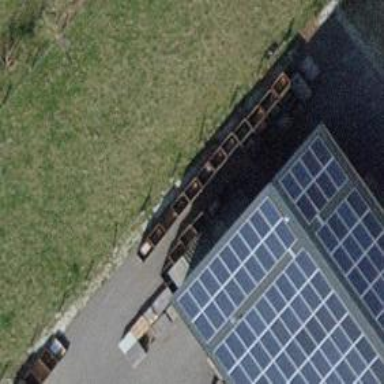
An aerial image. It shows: Solar power generator using photovoltaic panels.